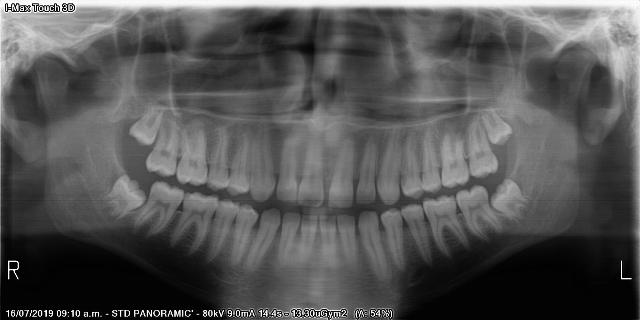
adult